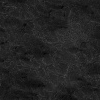
Atmospheric dust classification: not_dusty